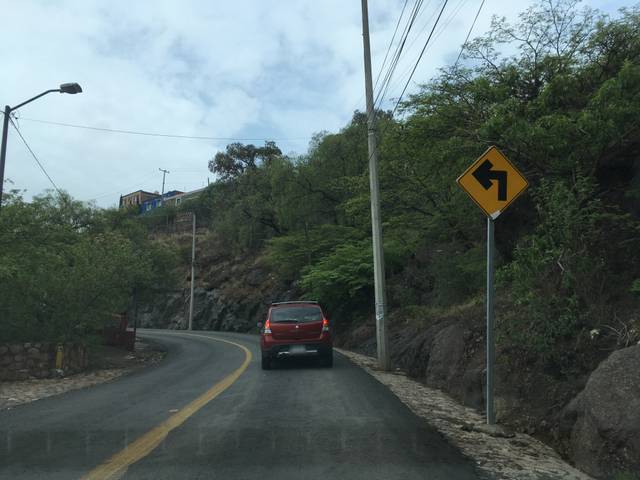
Region: Mexico
Coordinates: 21.013, -101.255